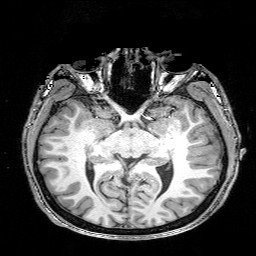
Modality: T1w
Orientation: coronal
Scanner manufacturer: siemens
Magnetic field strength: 3 T
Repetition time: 0.02 s
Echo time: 0.005 s